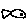
Label: fish